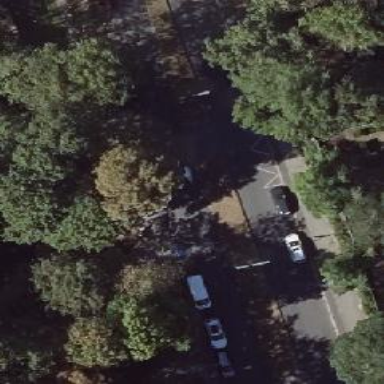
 there is parallel on-street parking lane and cycle track."